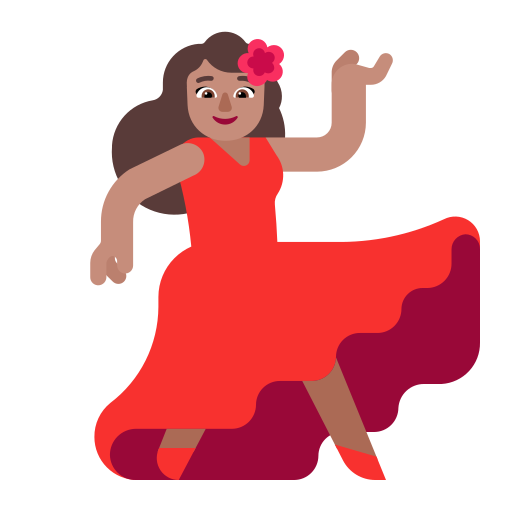
woman dancing flat